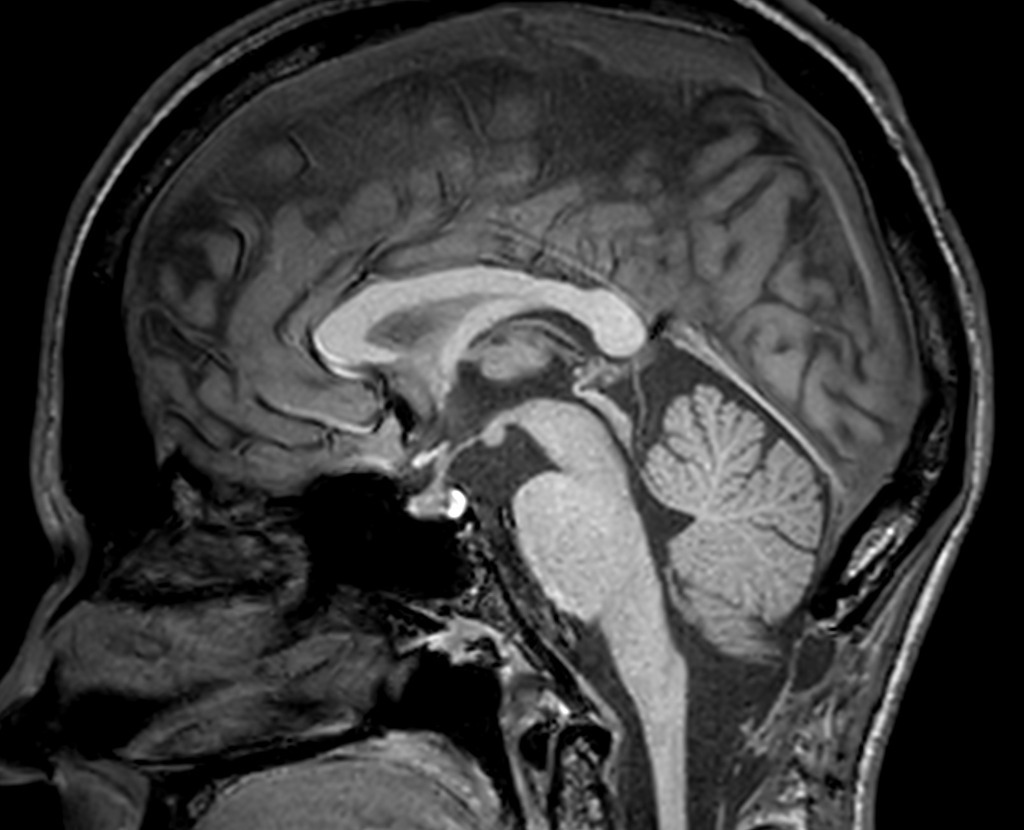
Label: notumor